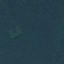
Label: Forest